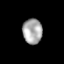
Tissue: prostate
Cell type: T cells
Senescence score: 0.2358
Nuclear area (px): 481
Mean DAPI intensity: 169.195